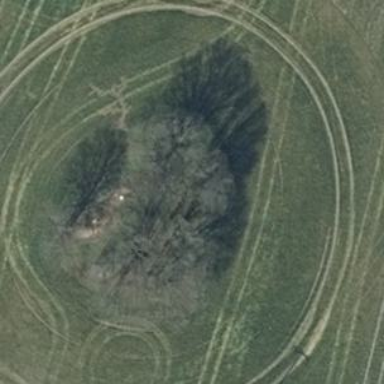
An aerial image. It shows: Deciduous broadleaved tree.